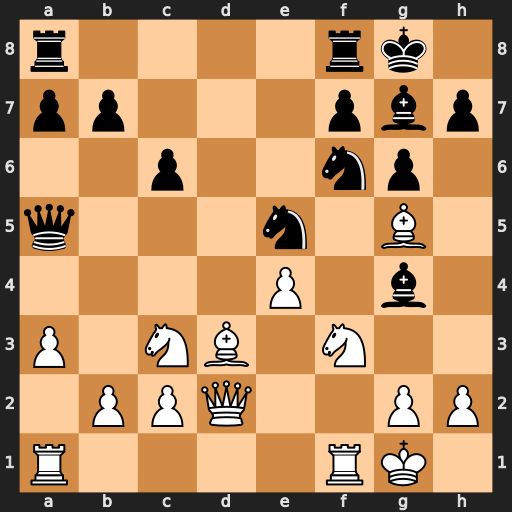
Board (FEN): r4rk1/pp3pbp/2p2np1/q3n1B1/4P1b1/P1NB1N2/1PPQ2PP/R4RK1
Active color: w
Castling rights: -
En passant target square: -
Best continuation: Nxe5 Qxe5 Qf4 Qxf4 Rxf4